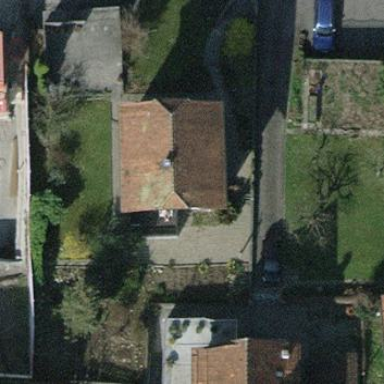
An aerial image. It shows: Detached building.